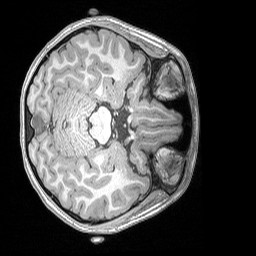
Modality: T1w
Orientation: axial
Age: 10
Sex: female
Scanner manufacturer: siemens
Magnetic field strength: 3 T
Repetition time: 2.53 s
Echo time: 0.00164 s